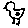
Label: bird